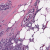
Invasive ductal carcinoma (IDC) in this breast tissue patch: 1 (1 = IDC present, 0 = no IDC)